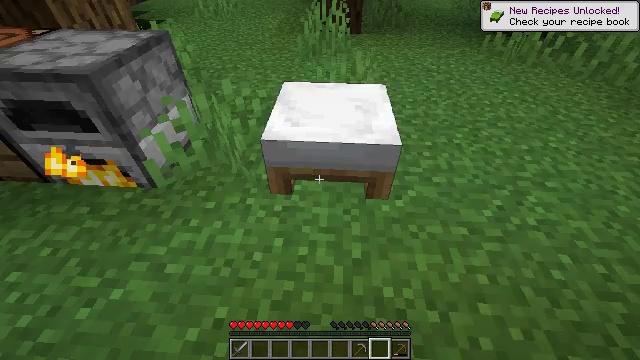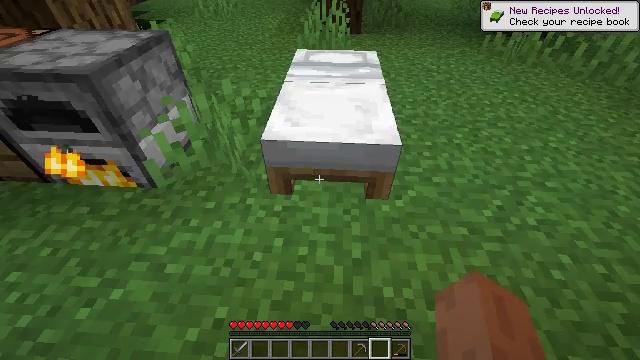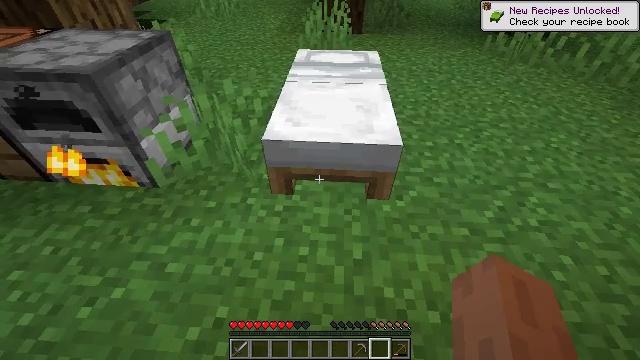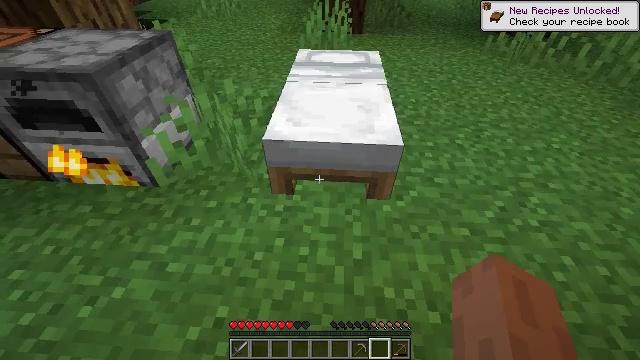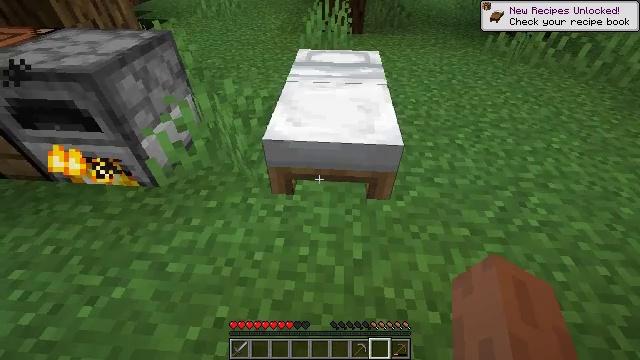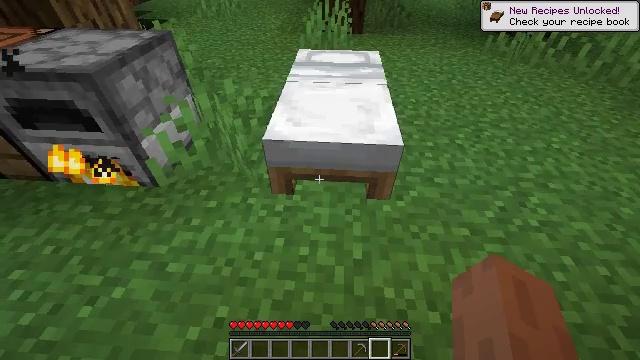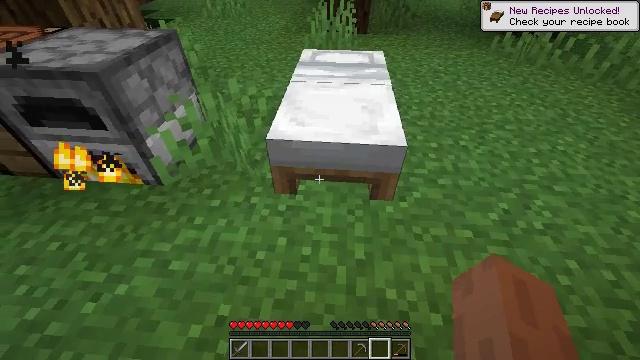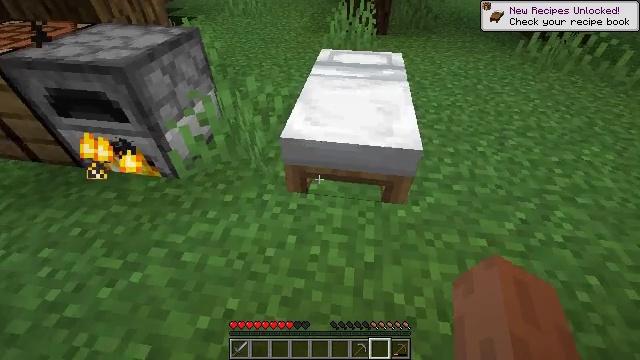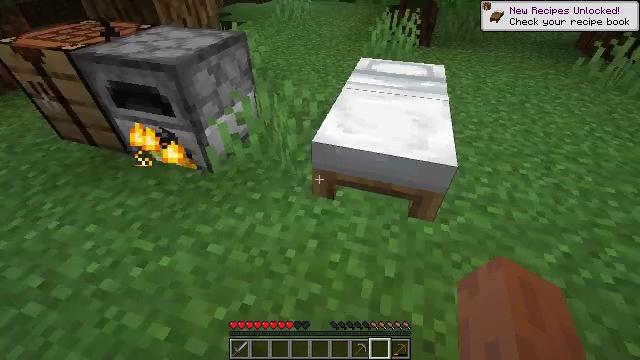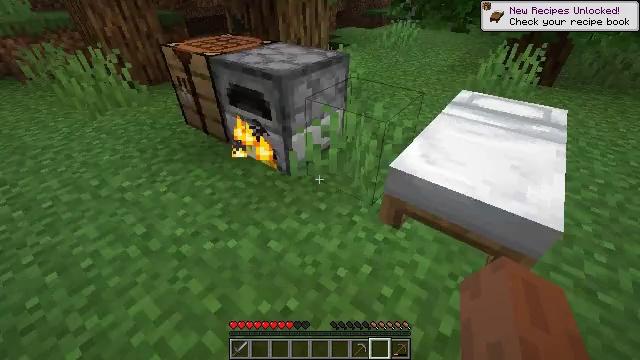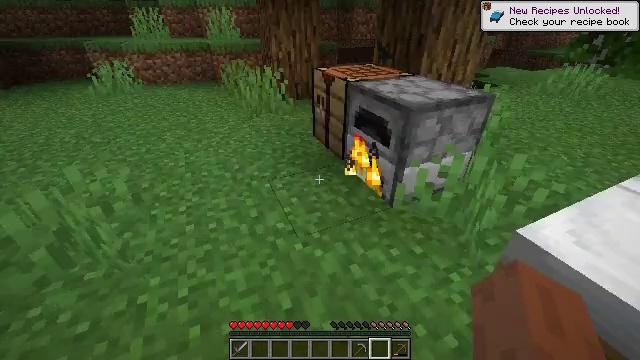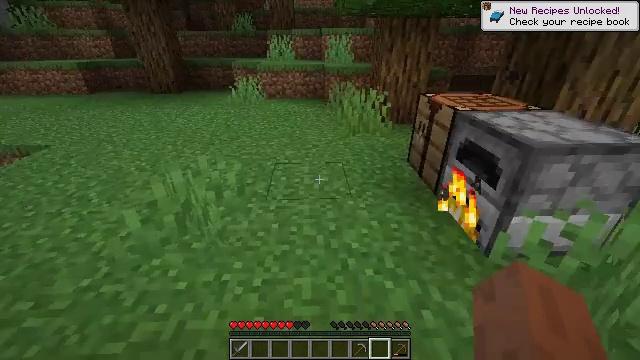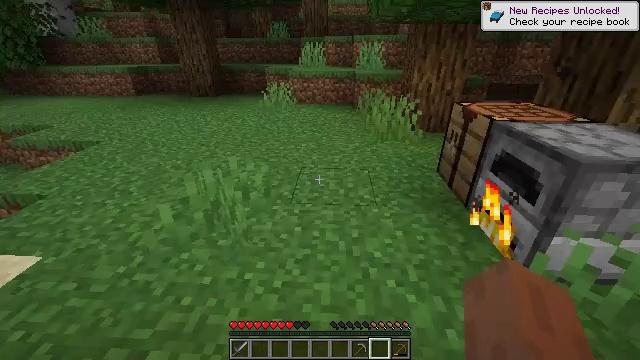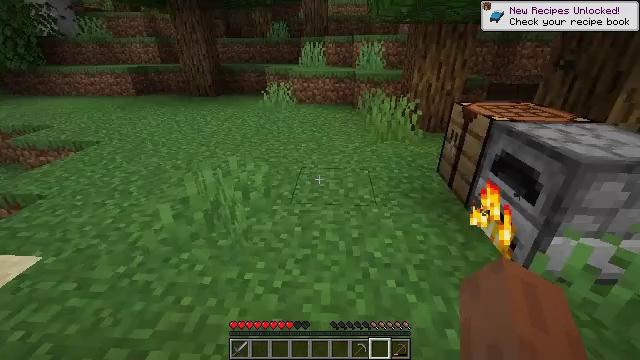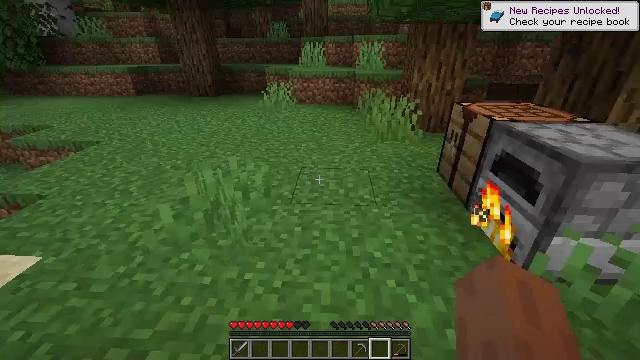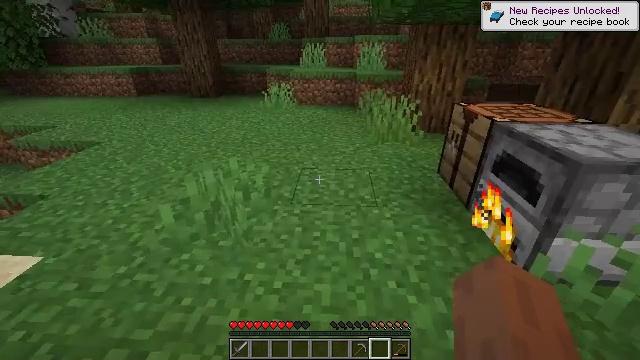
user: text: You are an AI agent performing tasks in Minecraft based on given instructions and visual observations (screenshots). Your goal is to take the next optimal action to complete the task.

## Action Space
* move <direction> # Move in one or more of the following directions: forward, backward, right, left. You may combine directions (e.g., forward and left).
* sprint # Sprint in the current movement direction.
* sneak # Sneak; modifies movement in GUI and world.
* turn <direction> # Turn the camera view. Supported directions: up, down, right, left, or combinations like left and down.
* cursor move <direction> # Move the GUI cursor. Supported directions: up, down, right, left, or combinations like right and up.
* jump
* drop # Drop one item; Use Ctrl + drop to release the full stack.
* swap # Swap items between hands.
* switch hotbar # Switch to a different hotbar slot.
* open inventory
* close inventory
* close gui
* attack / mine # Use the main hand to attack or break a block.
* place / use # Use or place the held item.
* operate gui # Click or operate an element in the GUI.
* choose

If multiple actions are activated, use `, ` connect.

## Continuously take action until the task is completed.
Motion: motion action
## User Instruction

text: Fish and kill the salmon.
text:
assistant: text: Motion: no_op
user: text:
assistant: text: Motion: no_op
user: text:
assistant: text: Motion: no_op
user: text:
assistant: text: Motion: no_op
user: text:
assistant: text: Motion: no_op
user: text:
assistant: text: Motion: no_op
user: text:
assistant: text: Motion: turn left
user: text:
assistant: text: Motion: turn left and up
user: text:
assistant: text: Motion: turn left and up
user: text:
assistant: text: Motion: turn left and up
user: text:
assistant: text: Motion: turn left and up
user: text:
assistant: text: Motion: turn left and up
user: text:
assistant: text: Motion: no_op
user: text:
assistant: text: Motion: no_op
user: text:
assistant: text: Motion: no_op
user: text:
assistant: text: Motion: turn left
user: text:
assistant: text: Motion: turn left
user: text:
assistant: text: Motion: turn left and up
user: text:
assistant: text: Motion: turn left and up
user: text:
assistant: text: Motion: turn left and up
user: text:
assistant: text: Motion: turn left
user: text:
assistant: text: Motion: no_op
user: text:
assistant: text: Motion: no_op
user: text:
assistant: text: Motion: no_op
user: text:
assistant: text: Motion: turn left
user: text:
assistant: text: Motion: turn left
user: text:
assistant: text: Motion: turn left
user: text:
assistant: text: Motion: turn left
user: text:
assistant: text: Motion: turn left
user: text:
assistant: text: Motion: turn left